Question: Bellow is my html (in Jade) of glyphicons in add ons.
'''
.input-group
input.form-control(type='text')
span.input-group-addon.glyphicon.glyphicon-calendar
'''
However the addon is not aligned with the input field. Screeshot:

Is it normal or a bug in bootstrap 3?
Got it:
in bootstrap.css:2171 (compiled with less)
'''
.glyphicon{ ...; top: 1px; ...}
'''
Bug?
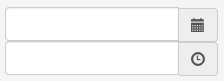
Answer: It's a bug: <URL>
I read this <URL> first.
I use this code to this:
'''
<div class="container">
<br>
<div class="input-group">
<span class="input-group-addon glyphicon glyphicon-star"></span>
<input type="text" class="form-control" placeholder="Username">
</div>
<br>
<div class="input-group input-group-sm">
<span class="input-group-addon glyphicon glyphicon-star"></span>
<input type="text" class="form-control" placeholder="Username">
</div>
<br>
<div class="input-group input-group-lg">
<input type="text" class="form-control" placeholder="Username">
<span class="input-group-addon glyphicon glyphicon-star"></span>
</div>
<br>
<div class="input-group">
<input type="text" class="form-control" placeholder="Username">
<span class="input-group-addon glyphicon glyphicon-star"></span>
</div>
<br>
<div class="input-group input-group-sm">
<input type="text" class="form-control" placeholder="Username">
<span class="input-group-addon glyphicon glyphicon-star"></span>
</div>
<br>
<div class="input-group input-group-lg">
<input type="text" class="form-control" placeholder="Username">
<span class="input-group-addon glyphicon glyphicon-star"></span>
</div>
<br>
<div class="input-group input-group-lg">
<input type="text" class="form-control" placeholder="Username">
<span class="input-group-addon"><span class="glyphicon glyphicon-star"></span></span>
</div>
<br>
</div>
'''
Results for Firefox:
:
There will be a problem for 'input-group-lg' the double span makes the input longer (due to .glyphicon:empty) but didn't fix the problem.
I also not found '.glyphicon{ ...; top: 1px; ...}' caused this problem.
For firefox i found this solution:
from bootstrap.css:
'''
.input-group-lg > .form-control,
.input-group-lg > .input-group-addon,
.input-group-lg > .input-group-btn > .btn {
height: 45px;
padding: 10px 16px;
font-size: 18px;
line-height: 1.33;
border-radius: 6px;
}
'''
Changing the vertical padding from 10px to 9px solved the issue.
This css rules comes from forms.less (.input-lg() call from inputgroups.less)
using @padding-large-vertical: 10px; (from variables.less)
In google chrome i found a same kind of problem, for all sizes see:

In this case it helps to use the double span:
'''
'<span class="input-group-addon"><span class="glyphicon glyphicon-star"></span></span>'
'''